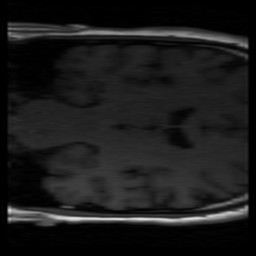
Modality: T1w
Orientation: coronal